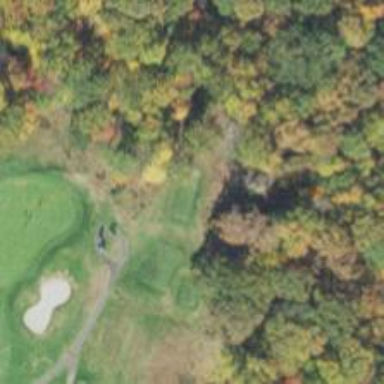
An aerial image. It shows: Golf tee.